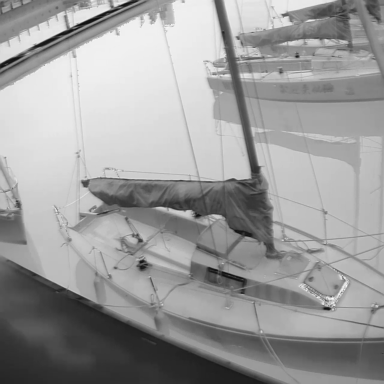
There are two sailboats in the infrared image.